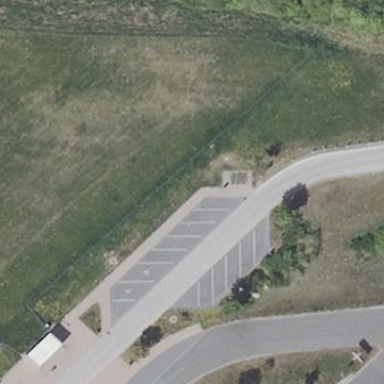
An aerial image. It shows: Street side parking area.